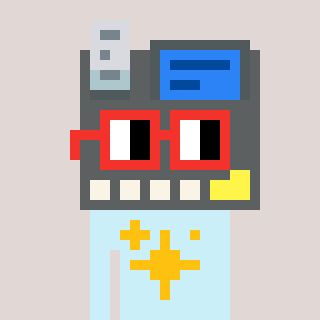
a pixel art character with square red glasses, a cash register-shaped head and a cold-colored body on a warm background